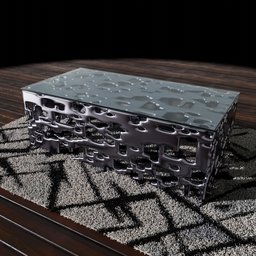
Label: furniture